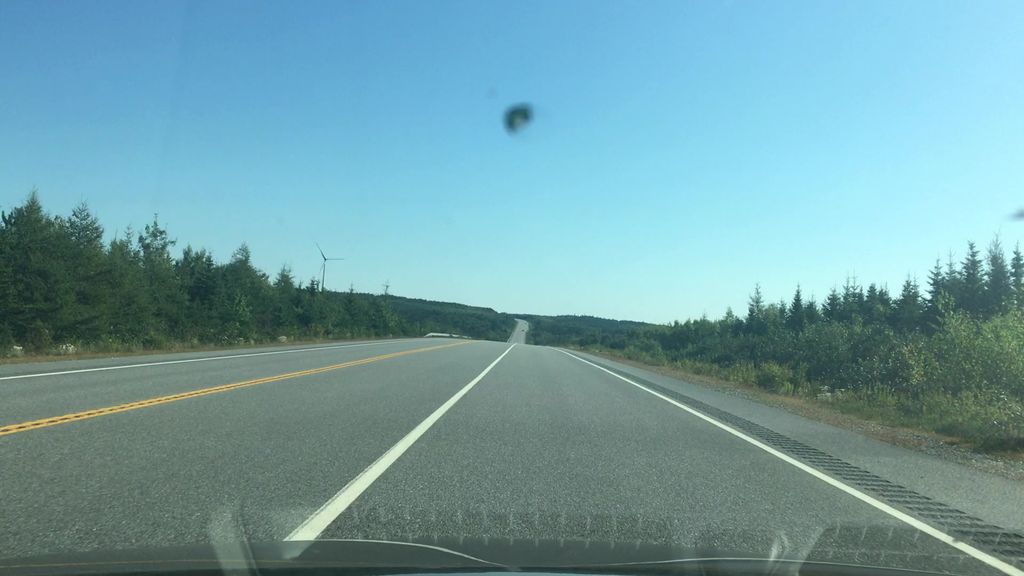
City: halifax